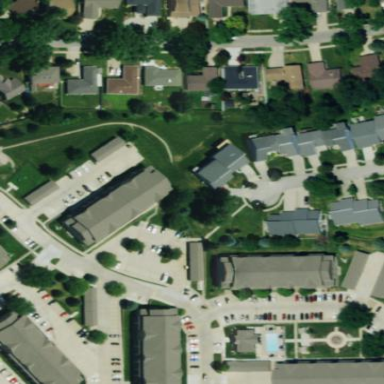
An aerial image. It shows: Residential area with apartments.